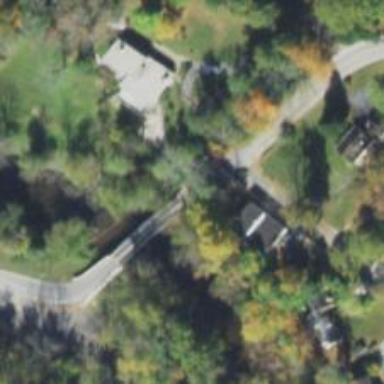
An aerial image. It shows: Tertiary road passing over bridge.